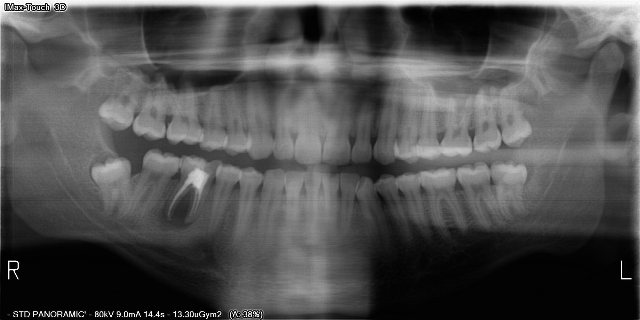
adult